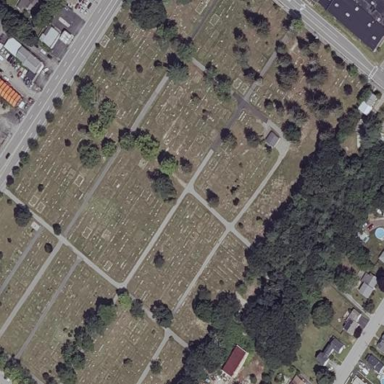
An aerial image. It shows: Cemetery.